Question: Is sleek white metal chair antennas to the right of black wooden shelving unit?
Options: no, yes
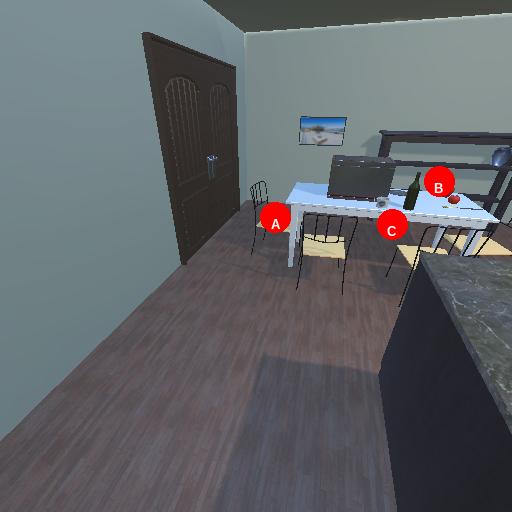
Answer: no